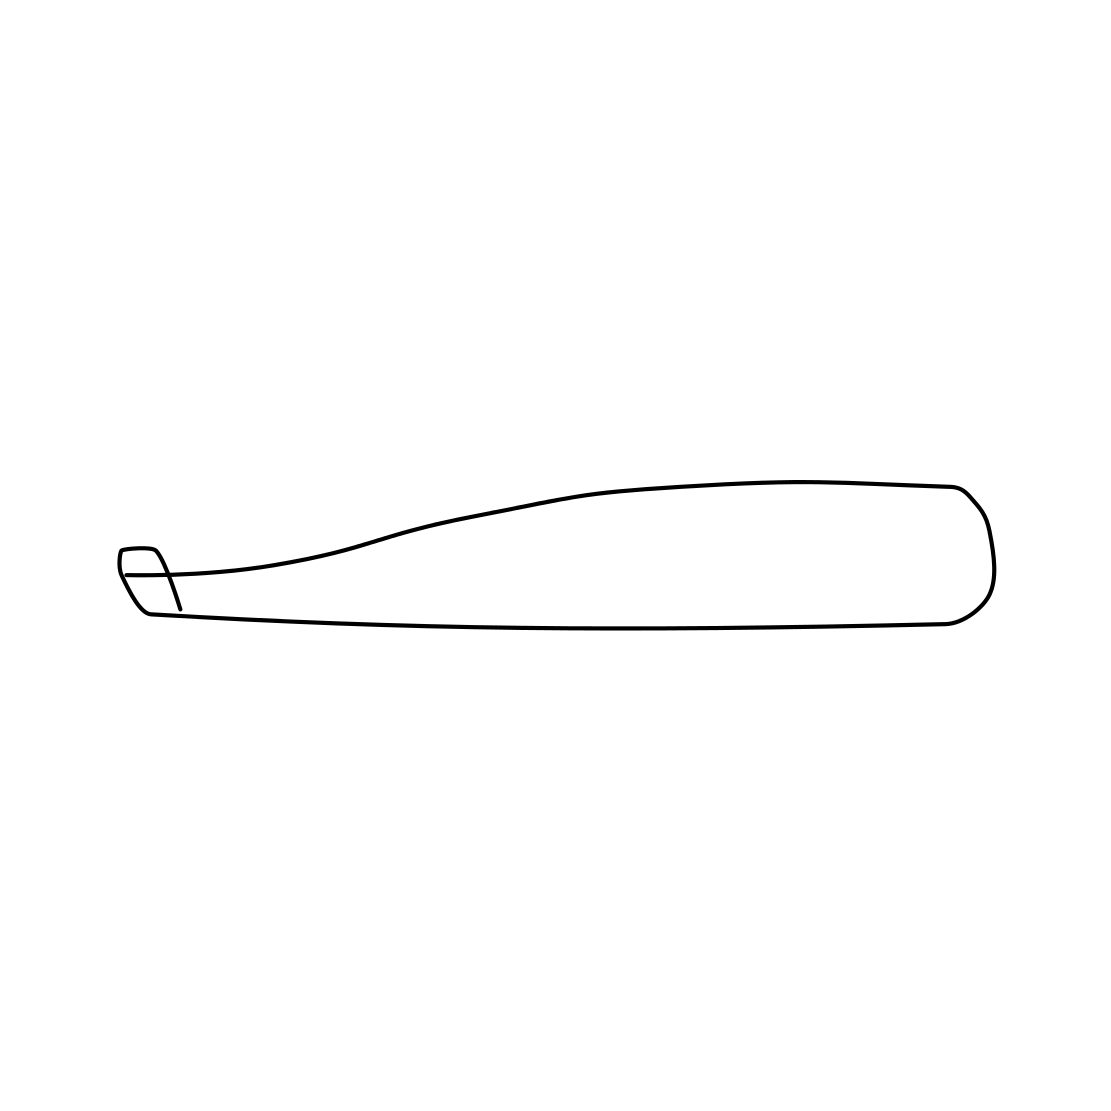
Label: baseball bat